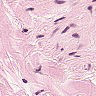
Metastatic tissue present: no